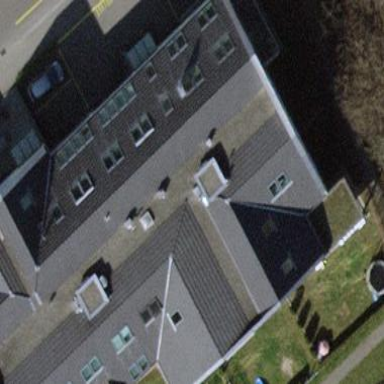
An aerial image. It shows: Terrace building.